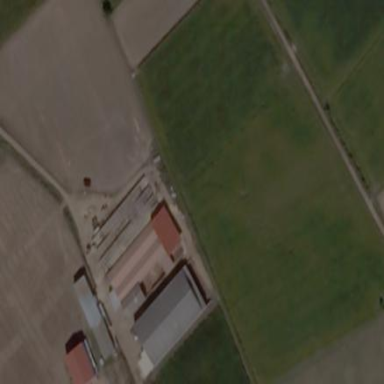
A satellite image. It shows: Farmyard area.